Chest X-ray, PA view. Patient: 38 years old, sex F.
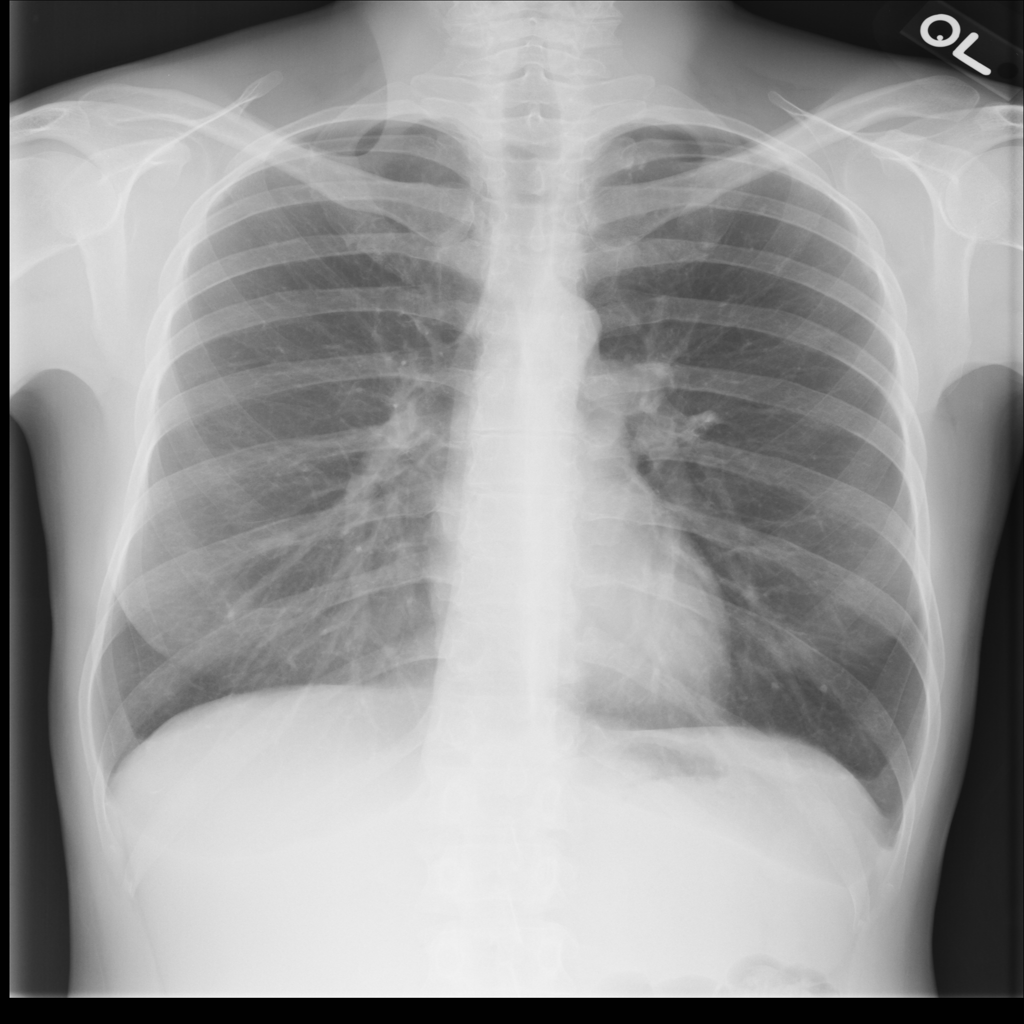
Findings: No Finding